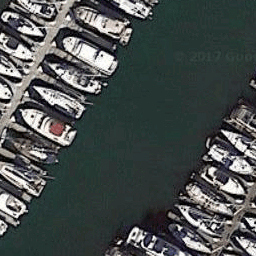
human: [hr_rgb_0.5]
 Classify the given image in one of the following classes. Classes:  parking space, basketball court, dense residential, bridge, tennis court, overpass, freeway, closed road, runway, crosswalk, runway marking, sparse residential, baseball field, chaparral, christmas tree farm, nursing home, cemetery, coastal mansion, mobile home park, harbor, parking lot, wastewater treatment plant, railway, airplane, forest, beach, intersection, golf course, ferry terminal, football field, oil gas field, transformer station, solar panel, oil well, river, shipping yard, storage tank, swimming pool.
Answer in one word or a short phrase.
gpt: harbor